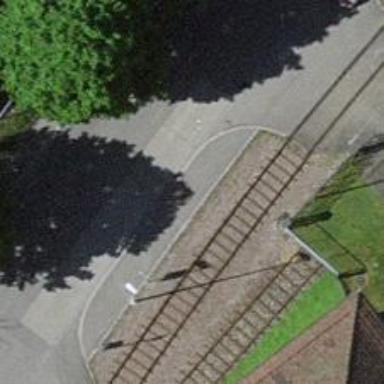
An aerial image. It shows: Bus stop with platform for public transport.